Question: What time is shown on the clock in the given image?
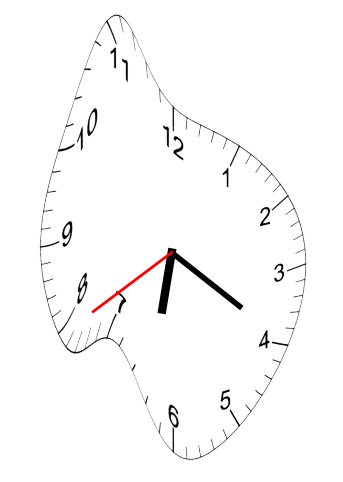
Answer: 06:19:39